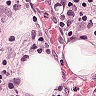
Metastatic tissue present: yes